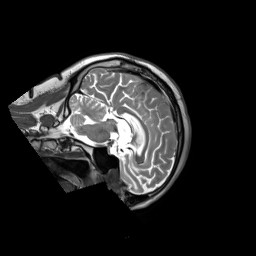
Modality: T2w
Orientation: sagittal
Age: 64
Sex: male
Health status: ill
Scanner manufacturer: siemens
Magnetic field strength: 3 T
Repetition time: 2.8 s
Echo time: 0.326 s